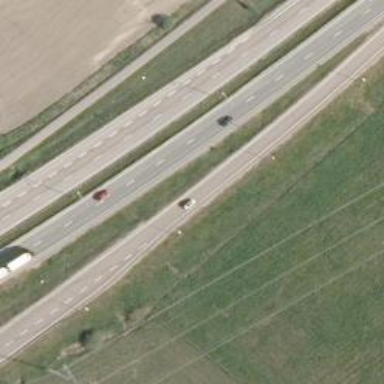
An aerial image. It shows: Trunk link highway with asphalt surface.